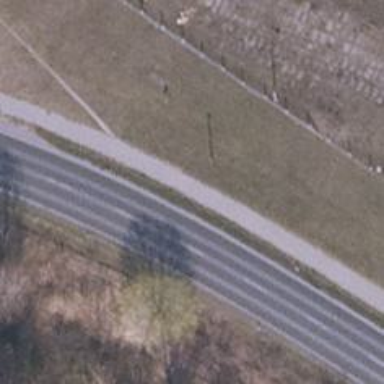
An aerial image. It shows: Unclassified road with asphalt surface. There is sidewalk on the left and cycle track on the left side as well.